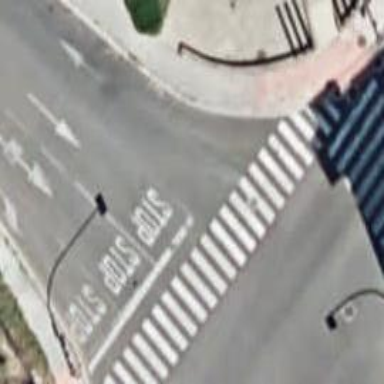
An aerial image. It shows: Stop road.